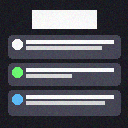
Screen state: on